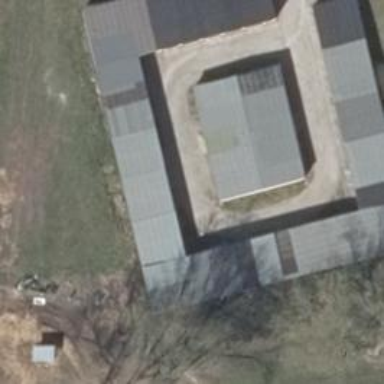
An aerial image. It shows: Group of garages.